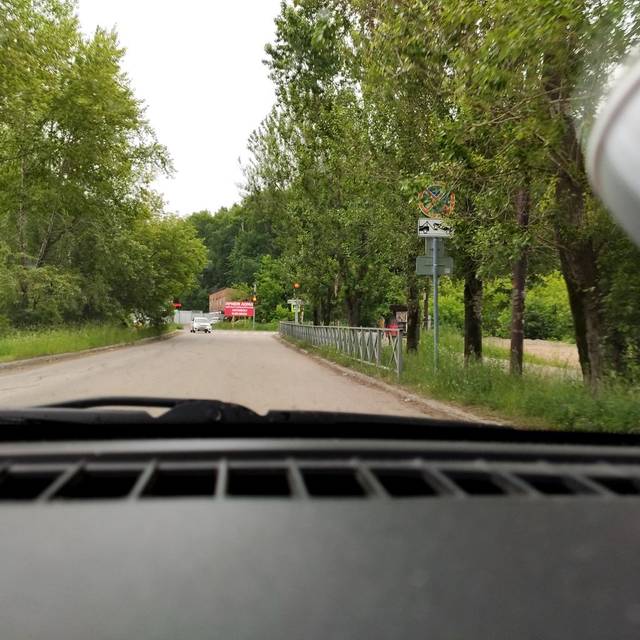
Region: Russia
Coordinates: 58.067, 56.342